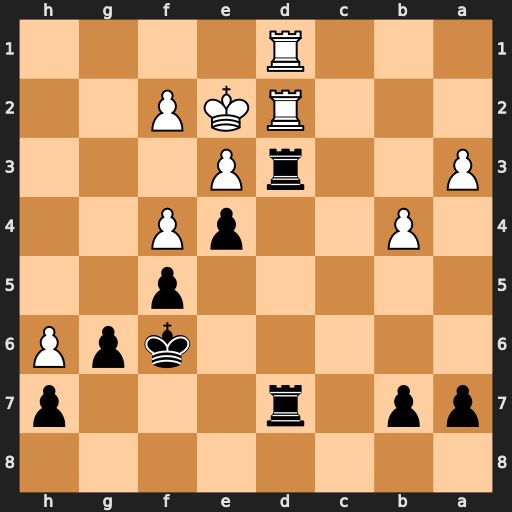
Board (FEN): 8/pp1r3p/5kpP/5p2/1P2pP2/P2rP3/3RKP2/3R4
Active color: b
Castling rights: -
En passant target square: -
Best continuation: Rxd2+ Rxd2 Rxd2+ Kxd2 g5